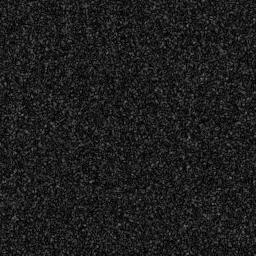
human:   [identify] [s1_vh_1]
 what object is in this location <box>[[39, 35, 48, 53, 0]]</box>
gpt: <ref>1 medium ship at the center</ref>

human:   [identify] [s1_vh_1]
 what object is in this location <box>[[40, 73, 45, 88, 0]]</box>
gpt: <ref>1 medium ship at the bottom</ref>

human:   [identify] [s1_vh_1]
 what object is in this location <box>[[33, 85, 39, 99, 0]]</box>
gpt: <ref>1 small ship at the bottom</ref>

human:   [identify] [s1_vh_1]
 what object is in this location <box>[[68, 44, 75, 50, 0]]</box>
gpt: <ref>1 small ship at the right</ref>

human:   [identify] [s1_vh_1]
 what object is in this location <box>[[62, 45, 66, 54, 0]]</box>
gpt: <ref>1 small ship at the center</ref>